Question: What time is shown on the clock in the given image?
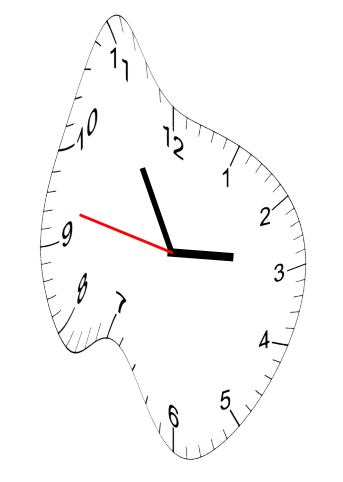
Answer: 02:54:47